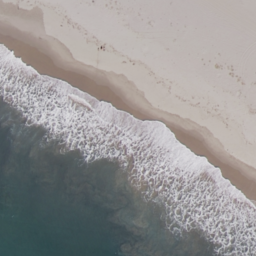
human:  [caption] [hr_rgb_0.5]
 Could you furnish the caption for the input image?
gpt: Waves slapping a white sand beach .

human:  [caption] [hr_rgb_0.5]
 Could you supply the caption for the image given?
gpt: Waves slapping a white sand beach throw up white foams .

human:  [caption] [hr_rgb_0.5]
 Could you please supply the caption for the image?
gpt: The waves beat on the white sands .

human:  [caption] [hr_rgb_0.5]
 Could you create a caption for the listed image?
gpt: This is a beach with blue-green waters and sand .

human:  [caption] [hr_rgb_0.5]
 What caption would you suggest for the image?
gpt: Waves slapping a white sand beach throw up white foams .